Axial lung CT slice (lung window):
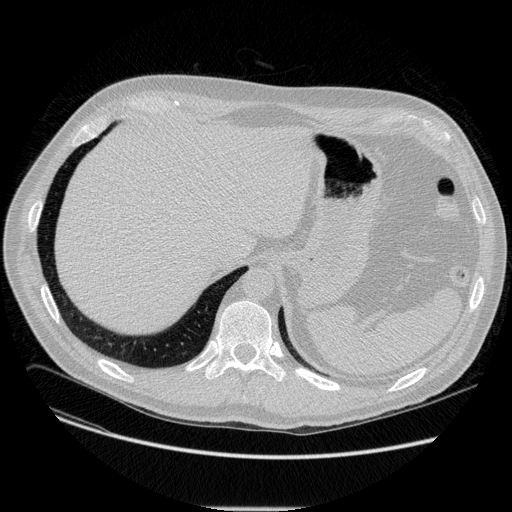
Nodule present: no